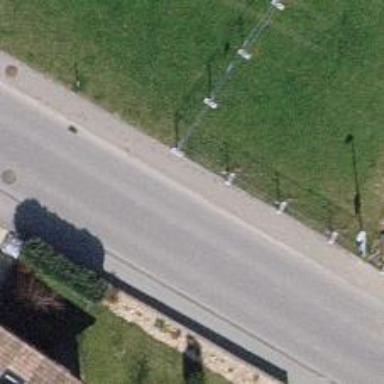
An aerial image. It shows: Sidewalk.